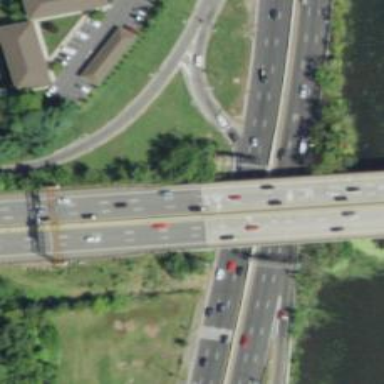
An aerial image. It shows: Urban freeway expressway bridge crossing over the motorway.